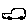
Label: car